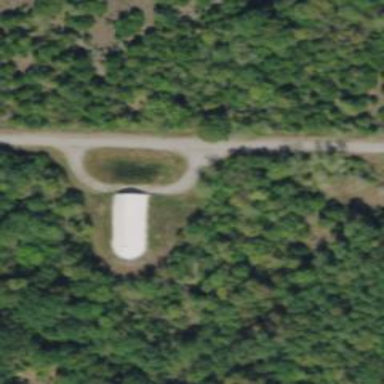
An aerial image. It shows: Military bunker.